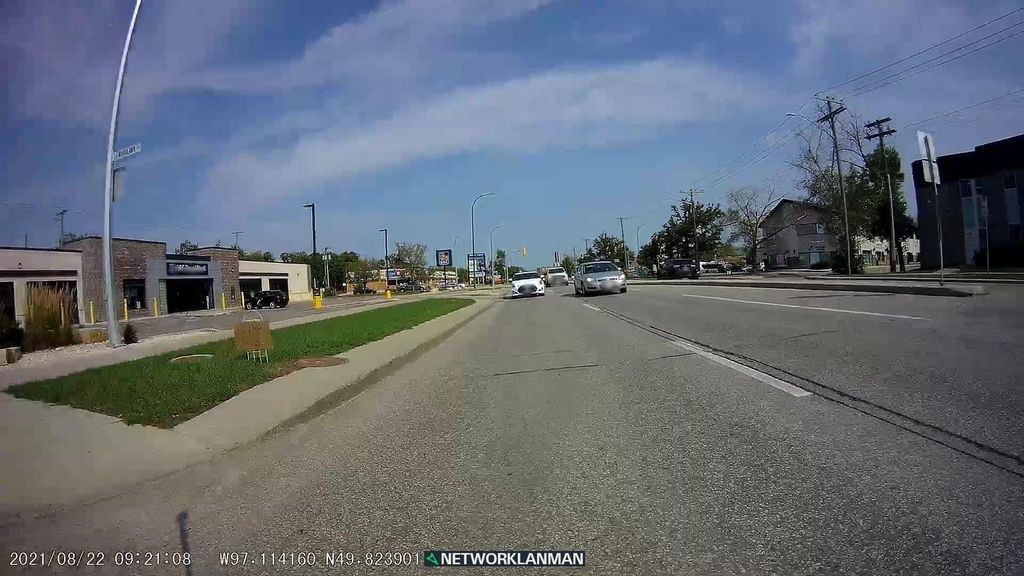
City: winnipeg